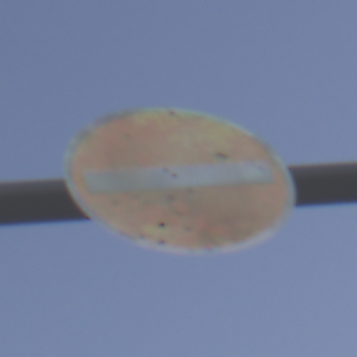
Verkehrszeichen: VerbotDerEinfahrt
Umgebung: Outdoor, RoadRail
Tageszeit: SunriseSunset
Wetter: PartlyCloudy
Licht: Natural
Jahreszeit: NotSpecified
Kontrast: LowContrast